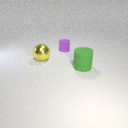
small purple rubber cylinder behind large yellow metal sphere